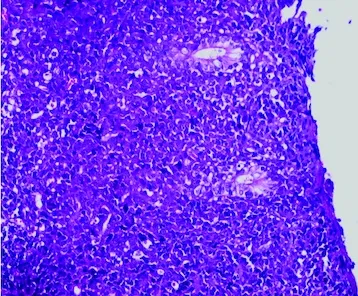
Histological examination. . (A) A diffuse infiltrate of the colon mucosa that didn't invade crypts (HE x 200).
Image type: pathology (h&e)